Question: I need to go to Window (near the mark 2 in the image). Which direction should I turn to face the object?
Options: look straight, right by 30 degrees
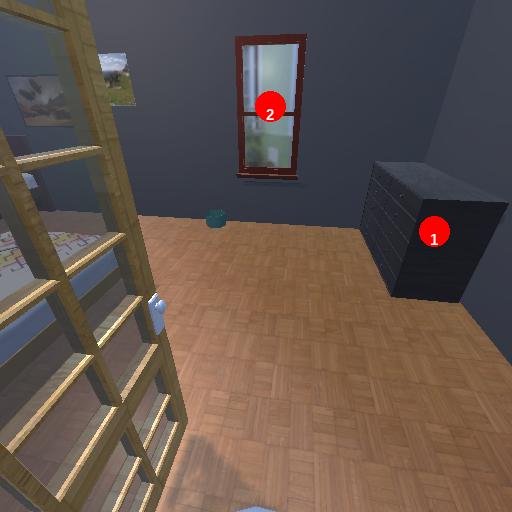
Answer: look straight